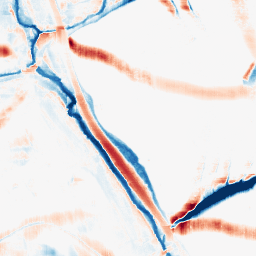
Category: morphological
Decomposition family: morphological_square
Decomposition parameters: operation: average
size: 20
Upsampling method: sinc_blackman
Upsampling parameters: scale: 2
kernel_size: 16
Upsampling scale: 2